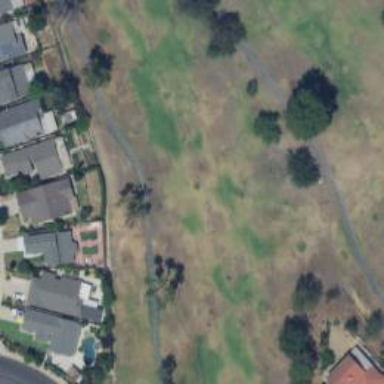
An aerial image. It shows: View of golf hole.